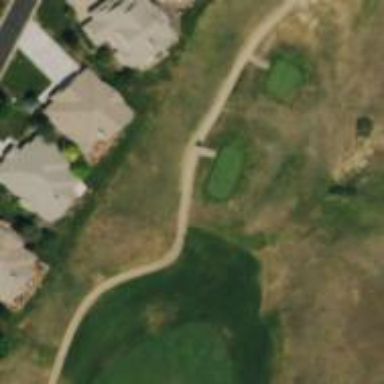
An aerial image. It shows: Path used for both walking and golf.